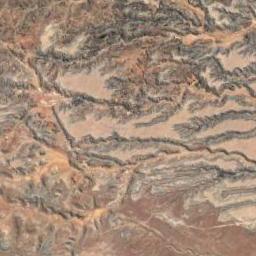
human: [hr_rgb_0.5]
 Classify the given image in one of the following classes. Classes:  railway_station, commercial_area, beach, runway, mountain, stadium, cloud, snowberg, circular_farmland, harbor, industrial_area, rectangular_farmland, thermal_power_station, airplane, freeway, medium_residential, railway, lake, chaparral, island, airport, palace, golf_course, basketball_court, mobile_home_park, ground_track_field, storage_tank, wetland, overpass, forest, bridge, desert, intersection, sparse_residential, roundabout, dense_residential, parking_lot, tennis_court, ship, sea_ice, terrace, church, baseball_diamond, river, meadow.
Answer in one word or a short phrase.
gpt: mountain